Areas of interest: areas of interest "Shopping Mall"
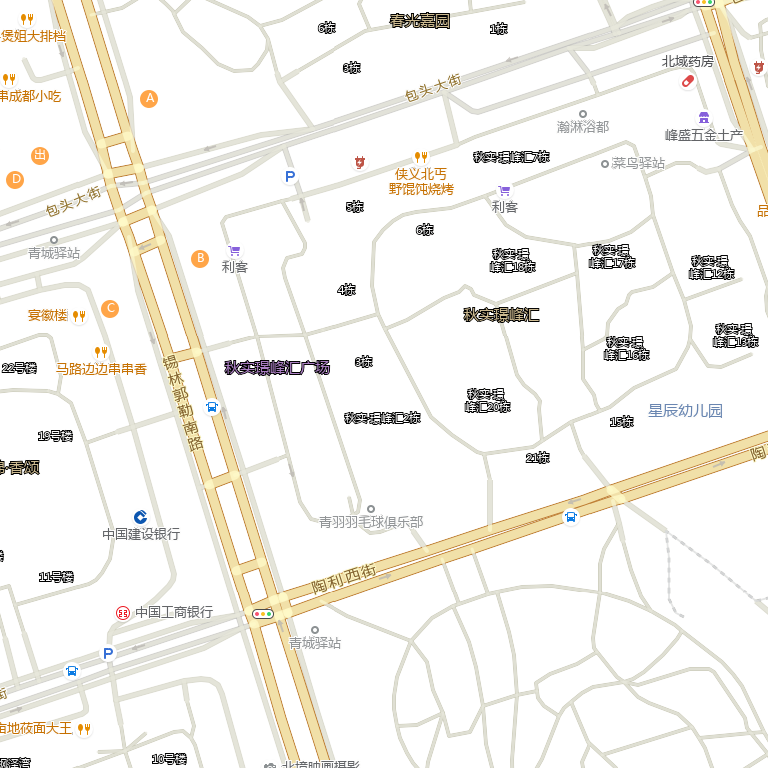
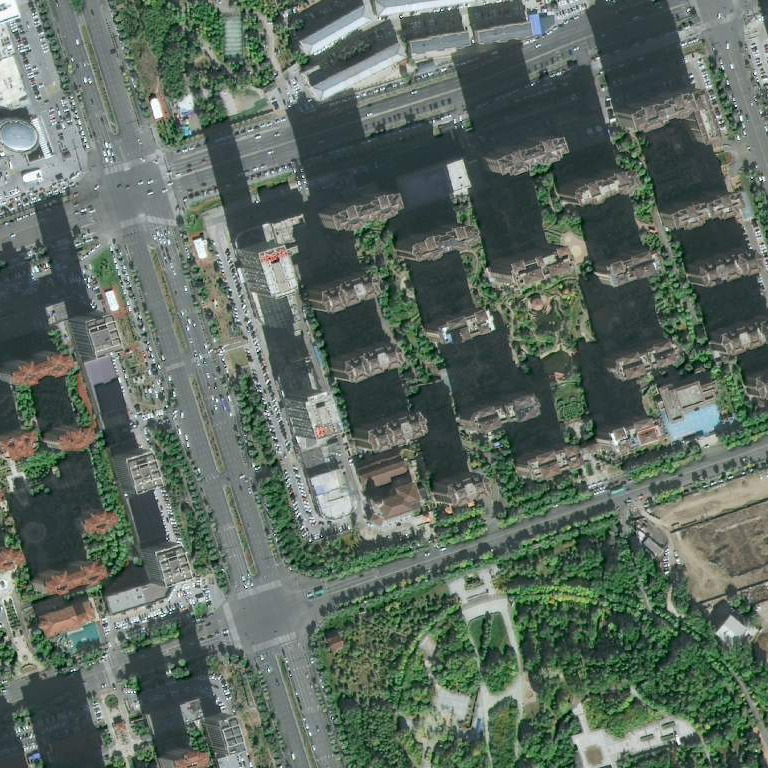